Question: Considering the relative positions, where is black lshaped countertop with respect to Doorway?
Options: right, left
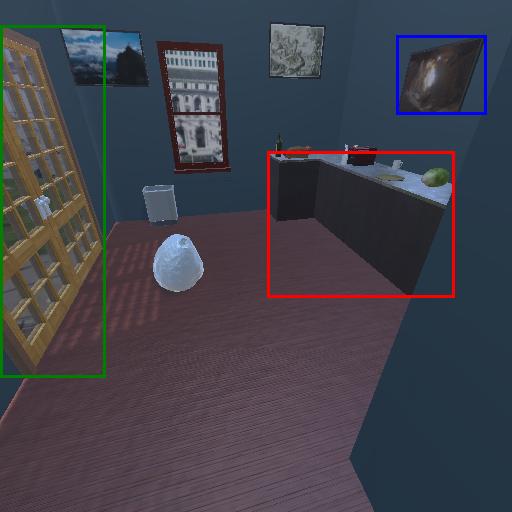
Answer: right